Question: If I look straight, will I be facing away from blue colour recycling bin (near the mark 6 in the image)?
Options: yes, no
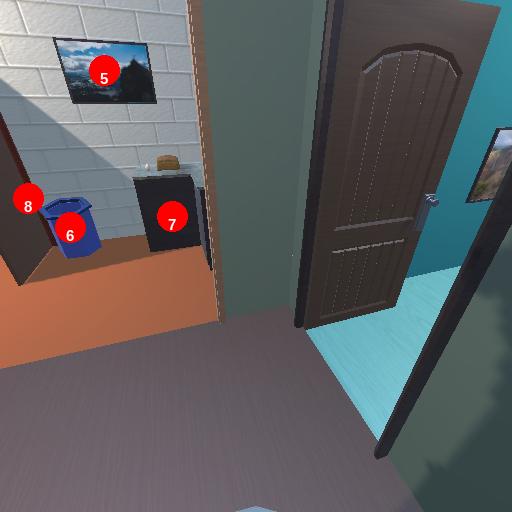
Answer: yes